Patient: sex M, age 75
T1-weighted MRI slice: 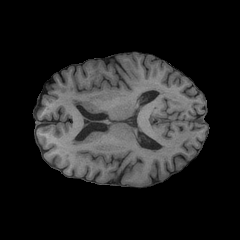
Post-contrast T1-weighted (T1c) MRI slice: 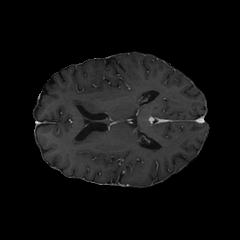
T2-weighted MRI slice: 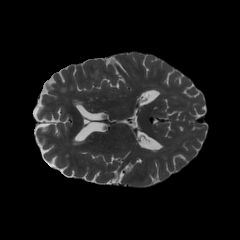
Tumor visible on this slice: yes
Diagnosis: Glioblastoma, IDH-wildtype
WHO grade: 4